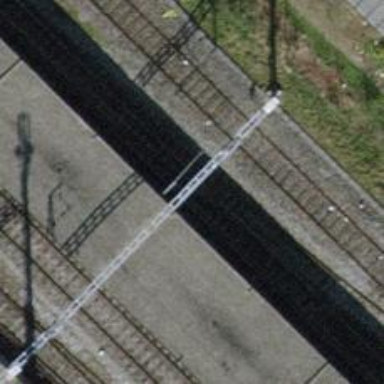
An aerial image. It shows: Railway switch.